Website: slack
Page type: stored-credit-cards
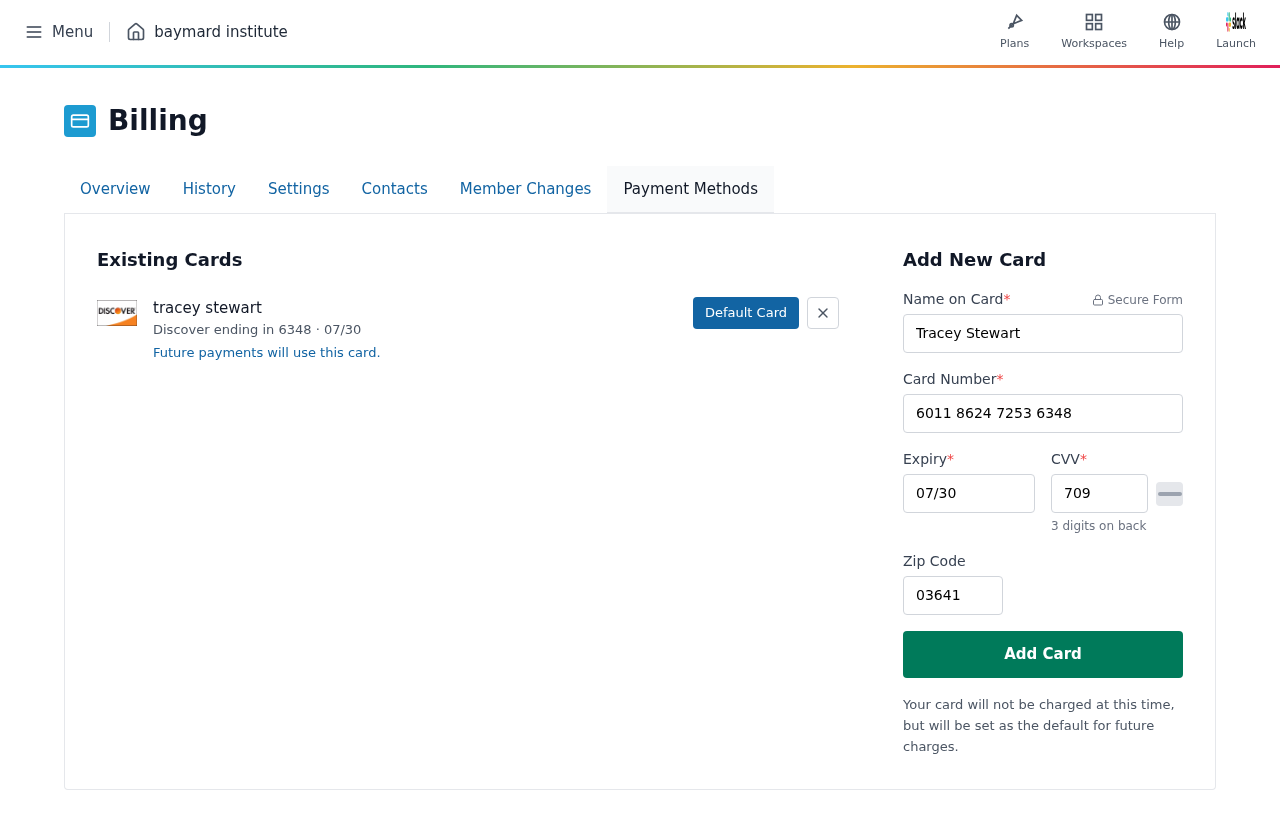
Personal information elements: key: PII_CARD_CVV
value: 709
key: PII_CARD_EXPIRY
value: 07/30
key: PII_CARD_EXPIRY_MONTH
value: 07
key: PII_CARD_EXPIRY_YEAR
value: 30
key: PII_CARD_LAST4
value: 6348
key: PII_CARD_NUMBER
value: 6011 8624 7253 6348
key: PII_CARD_TYPE
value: Discover
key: PII_FULLNAME
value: tracey stewart
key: PII_FULLNAME
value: Tracey Stewart
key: PII_POSTCODE
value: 03641